Question: I need some input on solving the following problem:
Given a set of unordered (X,Y) points, I need to reduce/simplify the points and end up with a connected graph representation.
The following image show an example of an actual data set and the corresponding desired output (hand-drawn by me in MSPaint, sorry for shitty drawing, but the basic idea should be clear enough).

Some other things:
- - -
I think it boils down to two distinct problems:
1) Running a filtering pass, reducing the number of points (including some noise filtering for removing stray points)
2) Some kind of connect-the-dots graph problem afterwards. A very problematic area can be seen in the bottom/center part on the example data. Its very easy to end up connecting wrong parts of the graph.
Could anyone point me in the right direction for solving this? Cheers.
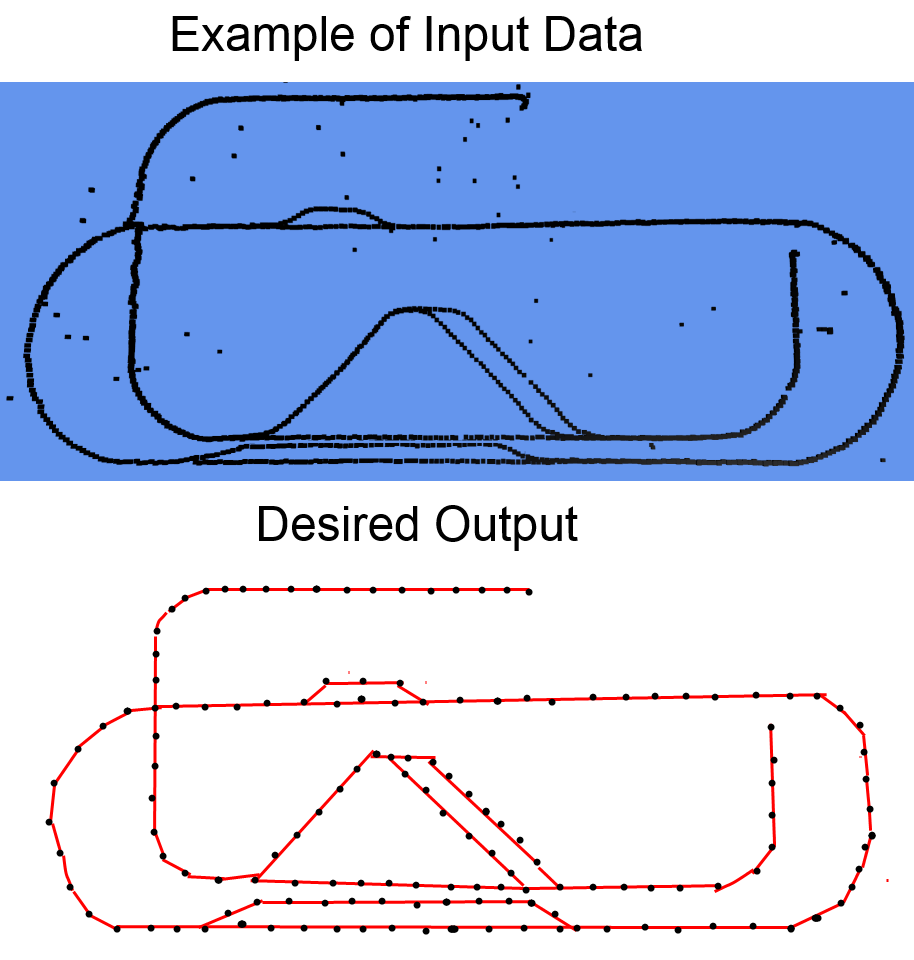
Answer: - <URL>
Both of these approaches should be able to handle outliers, e.g. "noisy" points that simply won't be connected to anything else. That said, you could probably combine them for the best possible performance (as spectral clustering performs a lot better when there are no 1-point clusters): run a basic KNN to identify and remove outliers, then a spectral analysis to more robustly establish edges.